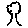
Label: tree